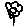
Label: flower